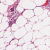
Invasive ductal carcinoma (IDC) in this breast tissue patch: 0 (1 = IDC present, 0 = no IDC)